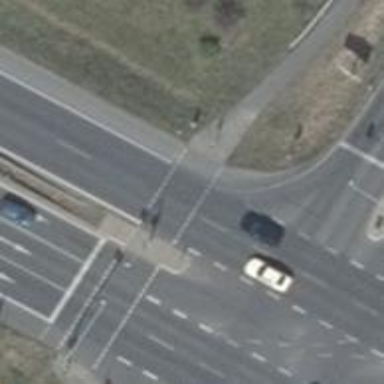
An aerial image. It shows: Traffic signal crossing.